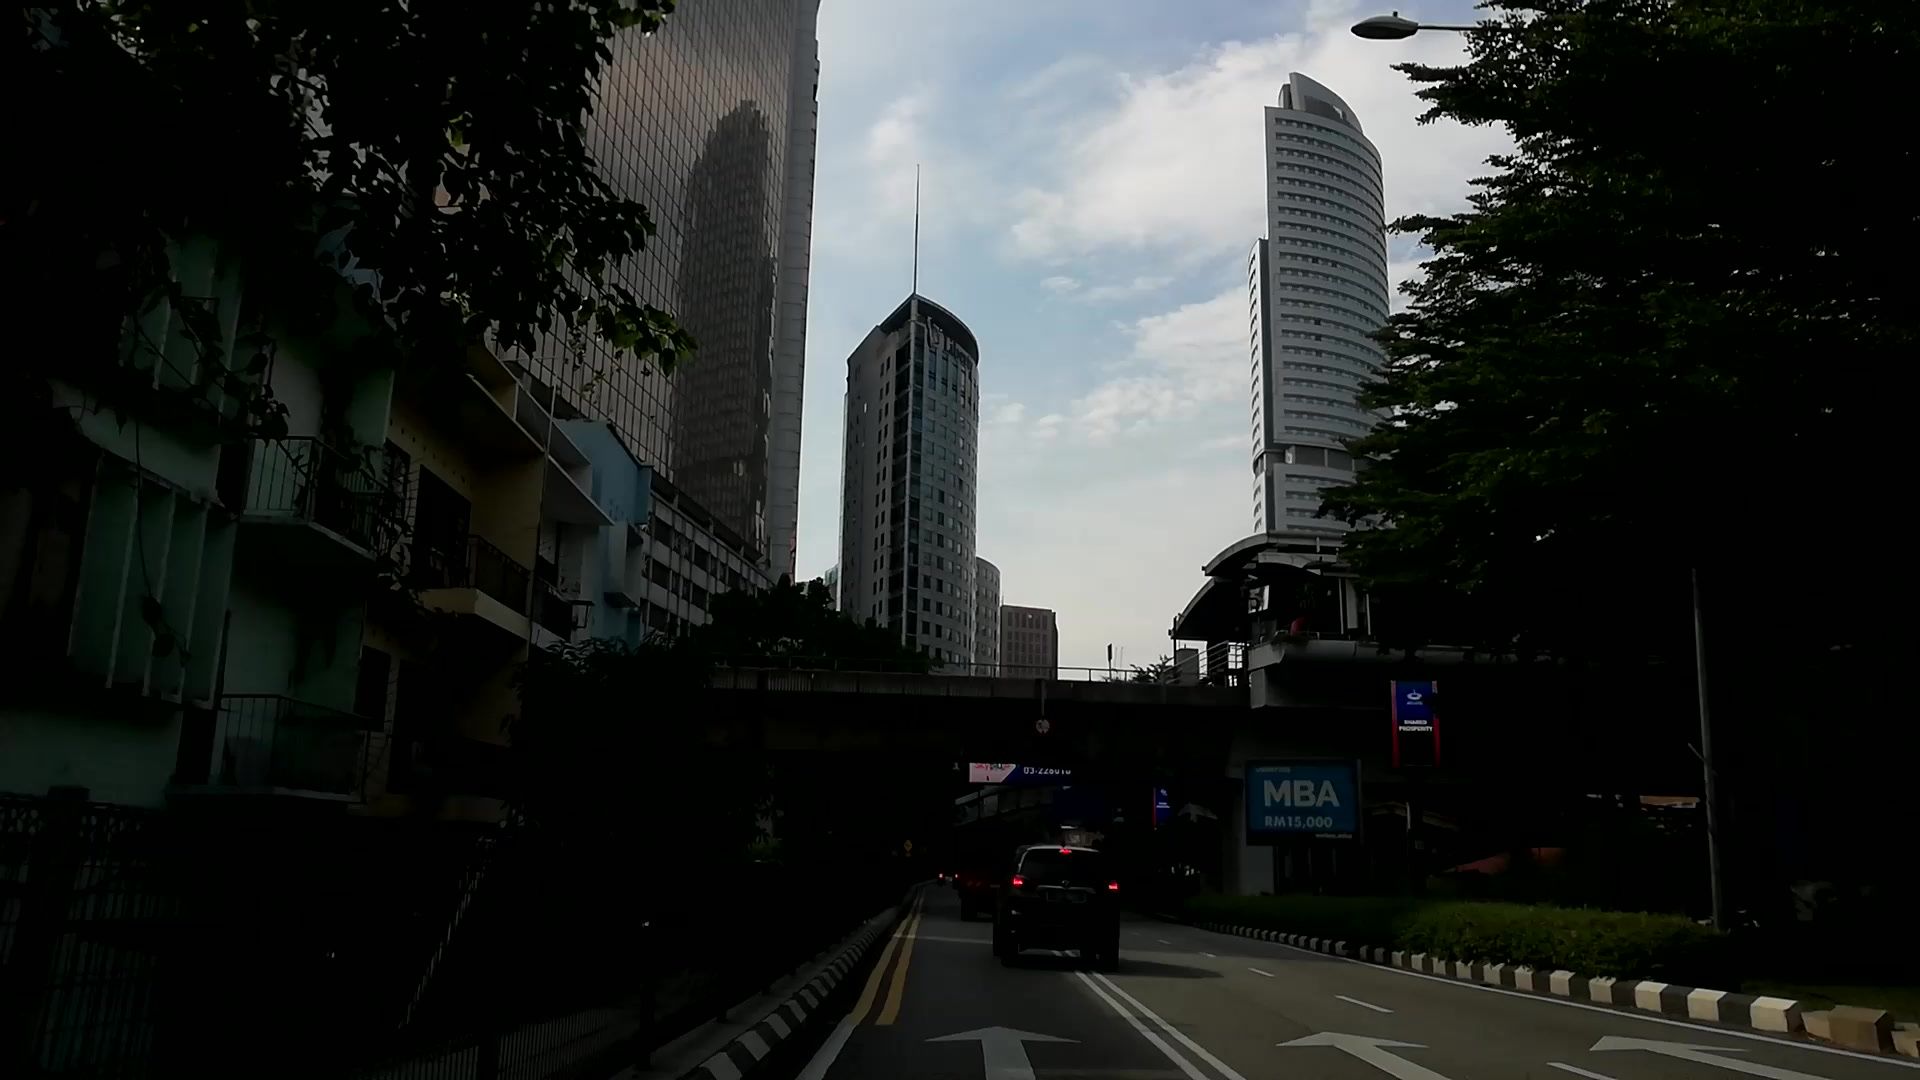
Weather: cloudy
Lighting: day
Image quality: good
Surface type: driving surface
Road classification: trunk_link, secondary
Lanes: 3, 2, 4
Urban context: urban centre
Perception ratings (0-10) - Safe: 5.6, Lively: 8.71, Beautiful: 3.6, Boring: 3.81, Depressing: 4.04, Wealthy: 6.82